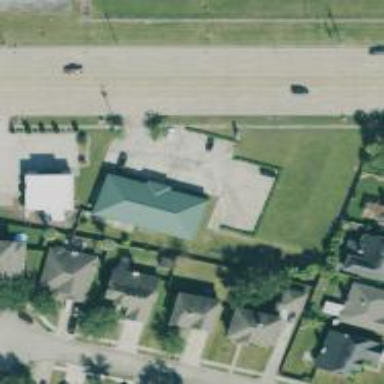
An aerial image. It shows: Veterinary facility.